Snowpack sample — Loveland Pass, Silver Plume, Colorado, USA (1/12/25, 11:40 AM MST)
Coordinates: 39.66, -105.88
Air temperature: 7 °F
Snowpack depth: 140 cm
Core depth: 10 cm
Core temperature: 41 °F
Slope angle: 11°, slope face: 30°
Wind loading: high
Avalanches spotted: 2
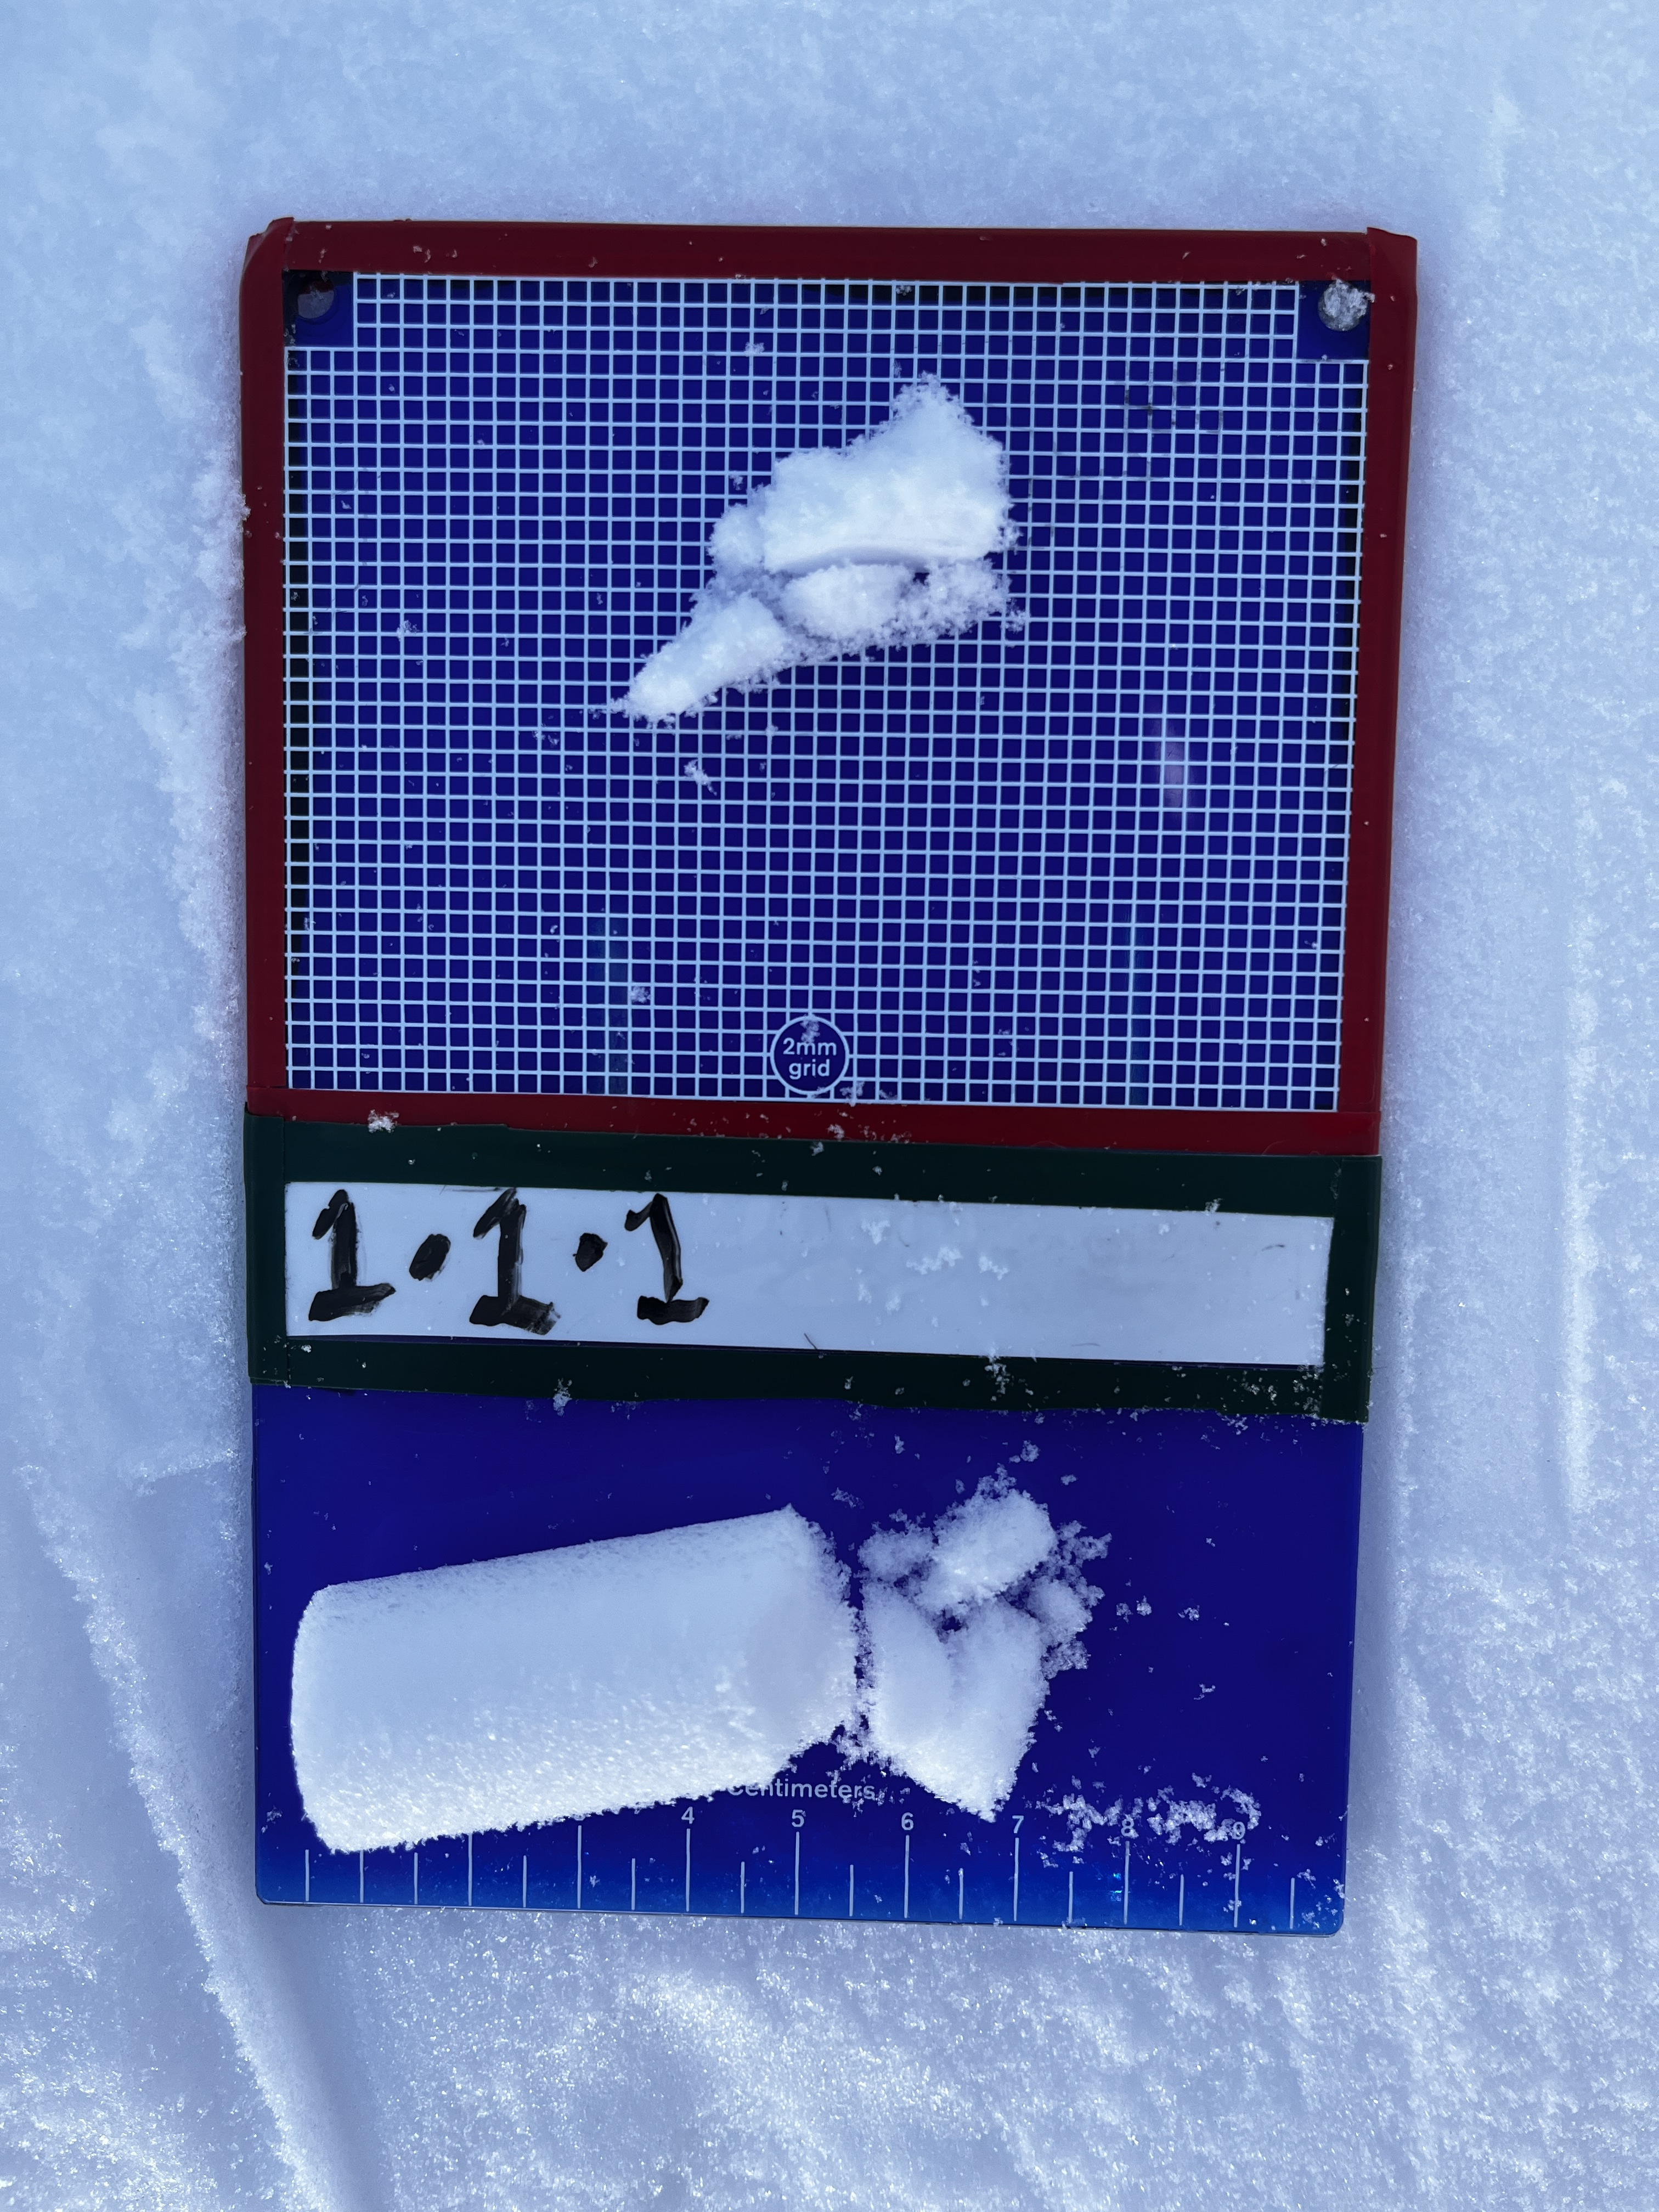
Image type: crystal_card
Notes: Pilot using slightly modified coring method that took too large segment for snow profile picturing, advised not to use in higher level models. Two avalanche on south face nearby, partially cloudy with light snow in the last 24 hours. Lots of wind loading on eastern features.